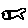
Label: fish